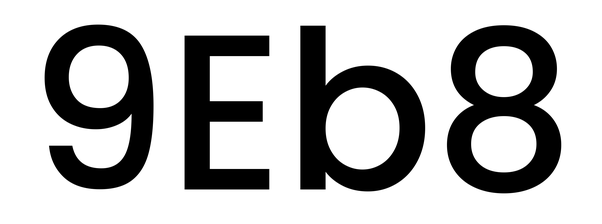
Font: Poppins-Medium